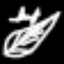
Label: leaf